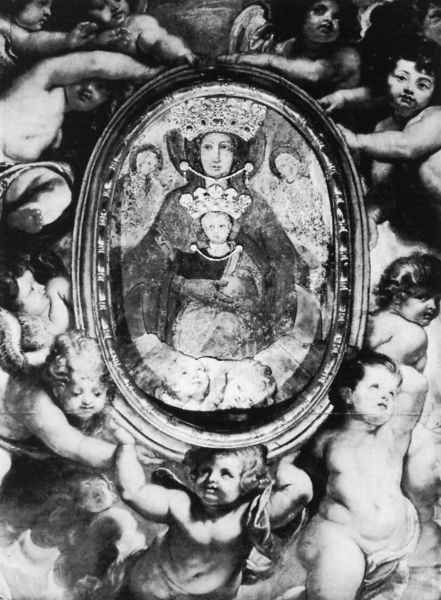
Titel: S. Maria in Vallicella und das Oratorium der Nerianer in Rom
Künstler: Martino d. Ä. Longhi
Standort: Rom, S. Maria in Vallicella (EU - I - Latium)
Schlagwörter: flügel, gemälde, hand, nackt, weiß, wolken, grau, köpfe, schwarz, wolke, gesichter, arm, barock, gesicht, halten, rahmen, portrait, gewand, familie, kind, mutter, krone, renaissance, oval, rund, engel, putto, baby, wandmalerei, foto, medaillon, jungfrau, wolcken, christus, jesus, jesus christus, heilige, putten, maria, madonna, mutter gottes, babies, putti, ikone, himmelfahrt, josef, geburt, erlöser, kronen, gottesmutter, deckenmalerei, jesuskind, thronen, himmelskönigin, schwarz grau, messias, christ könig, gottessohn, sacra conversazione, regina, sohn gottes, unsere liebe frau, heilige maria, christkind, gekrönt, madonna mit dem kind, heillig, maria königin, scjwarzweiß, heilland, erretter, jesus von nazaret, gottesgebärerin, maria von nazaret, maria regina